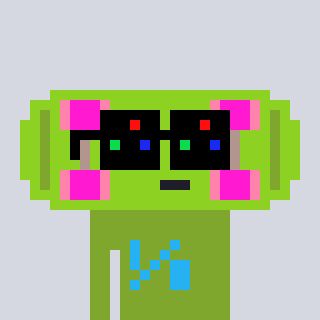
a pixel art character with square black sunglasses, a skateboard-shaped head and a slimegreen-colored body on a cool background